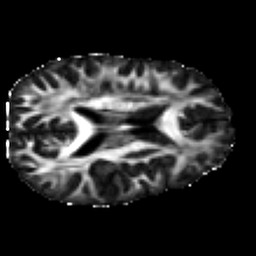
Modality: FA
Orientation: axial
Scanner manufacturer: ge
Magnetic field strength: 3 T
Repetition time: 7.98 s
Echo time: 0.0701 s